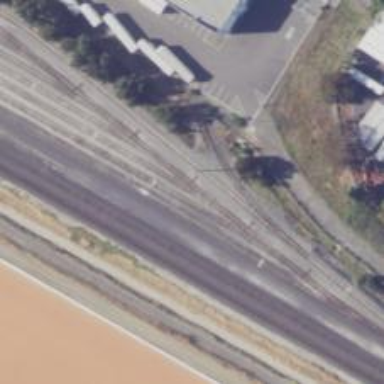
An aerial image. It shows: Railway yard.